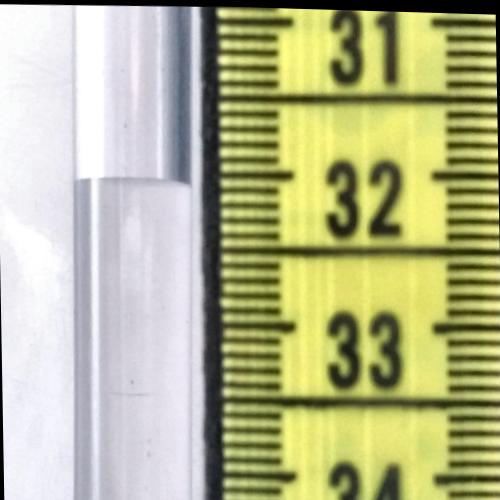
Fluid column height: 32.1 cm